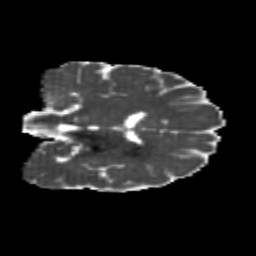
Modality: MD
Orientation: coronal
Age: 20
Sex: male
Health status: healthy
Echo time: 0.074 s